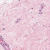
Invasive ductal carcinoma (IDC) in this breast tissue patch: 0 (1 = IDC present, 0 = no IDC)